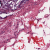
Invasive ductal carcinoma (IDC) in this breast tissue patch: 0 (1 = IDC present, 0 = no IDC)